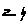
Label: zigzag